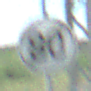
Verkehrszeichen: EndeGeschwindigkeit80
Umgebung: Outdoor, Special
Tageszeit: MorningAfternoon
Wetter: Clear
Licht: Natural
Jahreszeit: NotSpecified
Kontrast: HighContrast